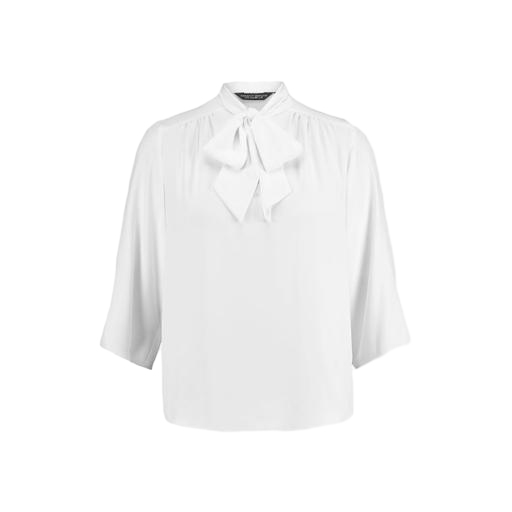
white pussy-bow collar shirt, white tie-neck blouse, white tie neck blouse, white background